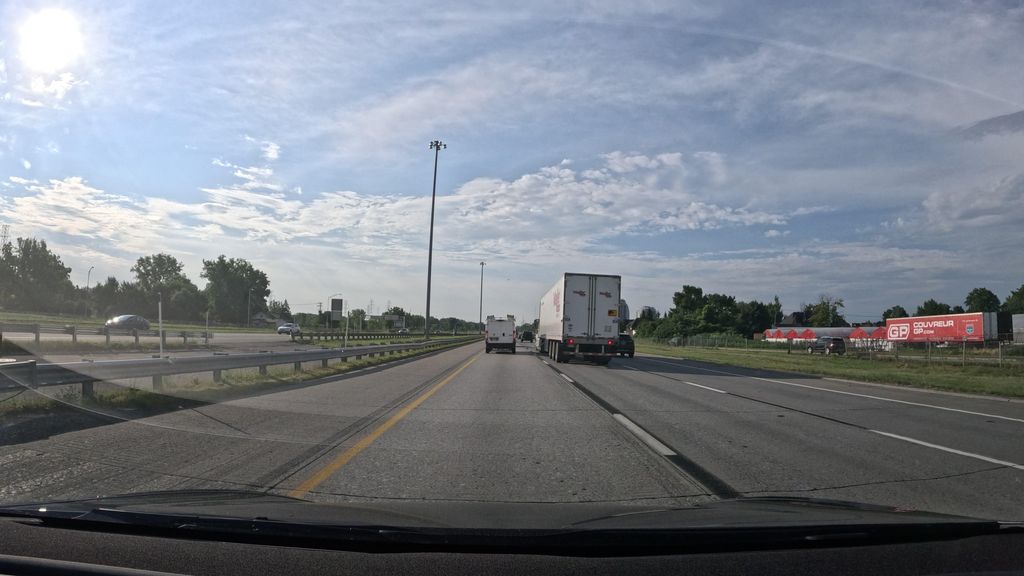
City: montreal